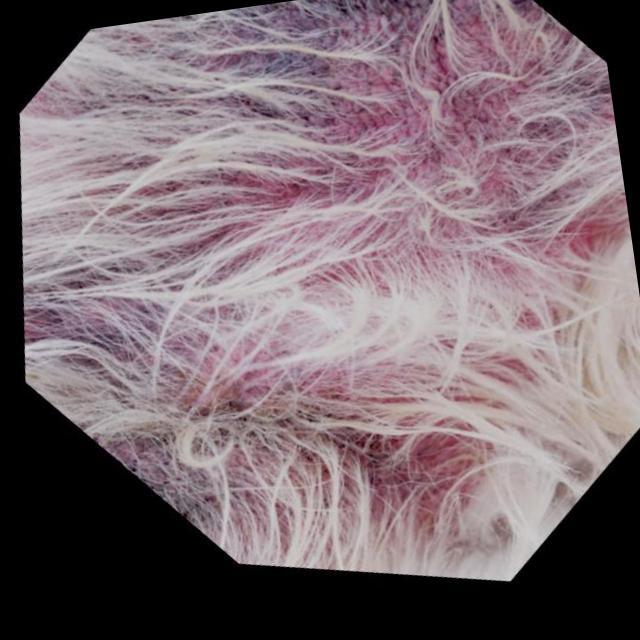
Canine fungal skin infection — characterized by alopecia, scaling, crusting, and circular lesions. Common agents include Malassezia and Candida species.